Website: apple
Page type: customer-info-address
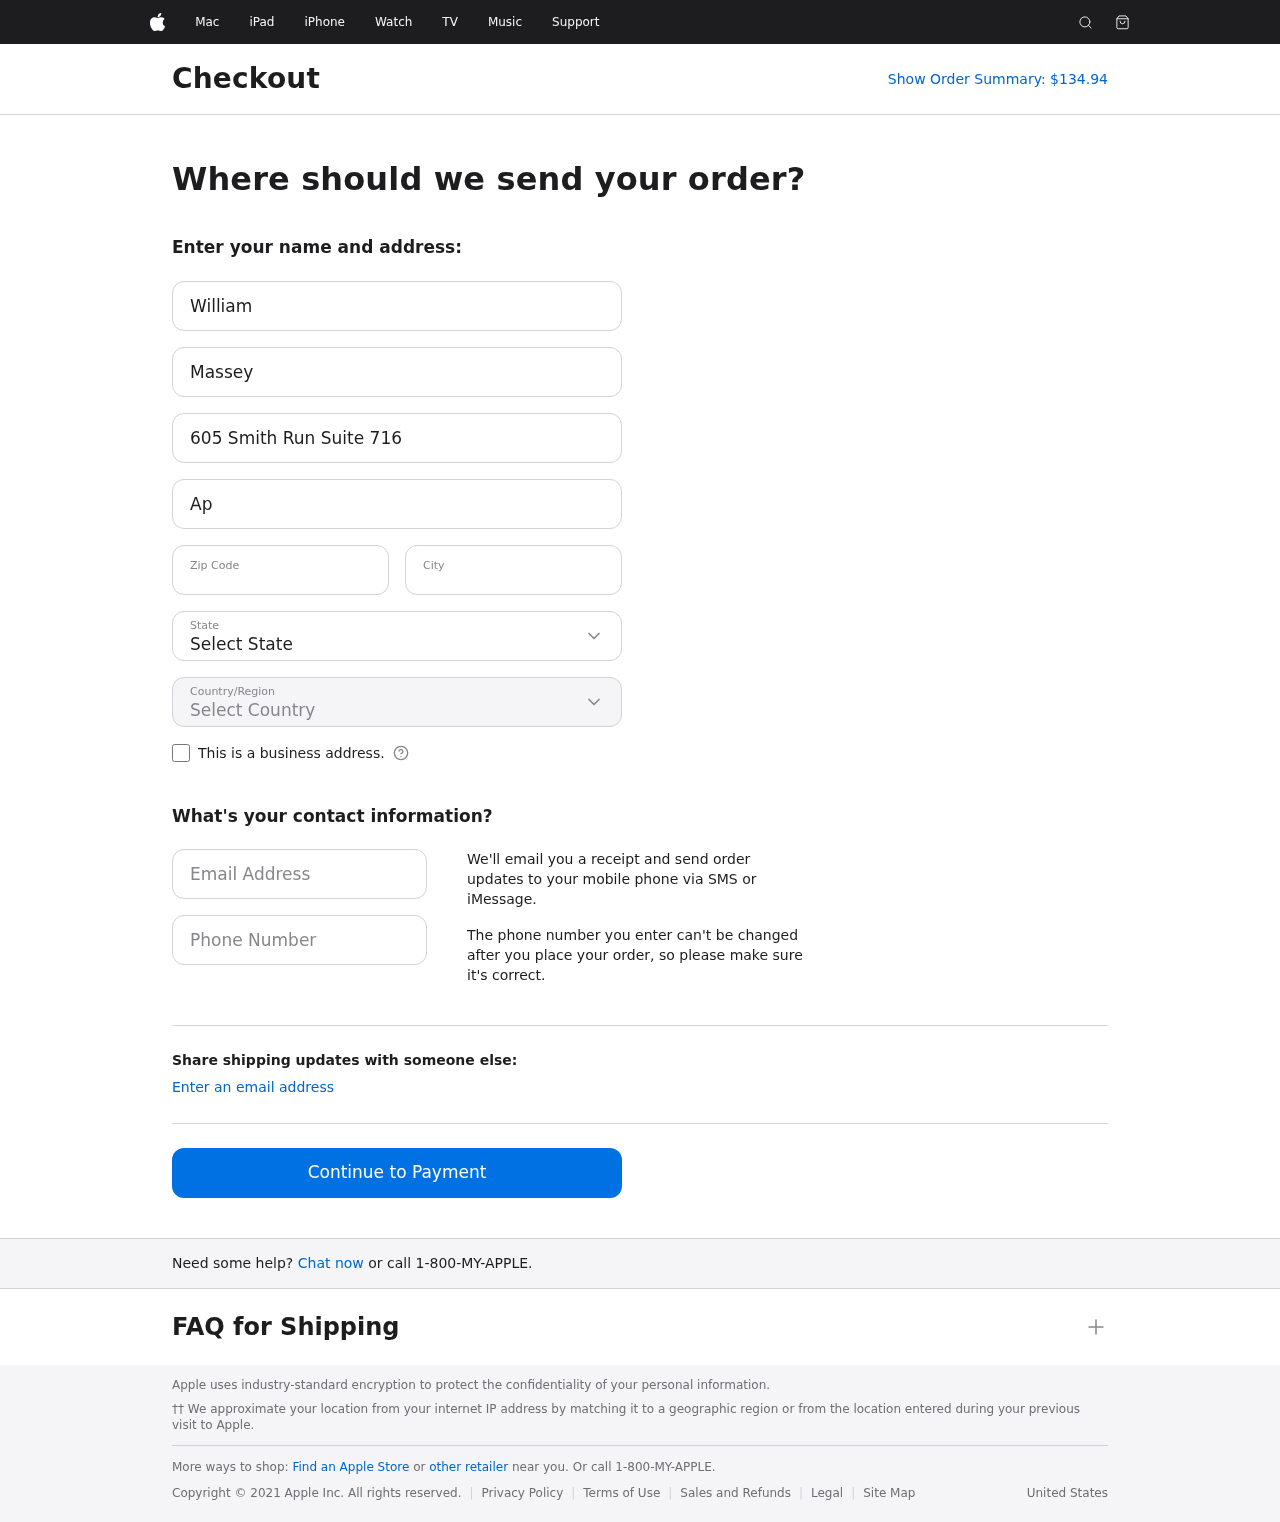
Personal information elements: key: PII_CITY
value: North Kennethstad
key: PII_COUNTRY
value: United States
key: PII_EMAIL
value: william_massey@hotmail.com
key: PII_FIRSTNAME
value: William
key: PII_LASTNAME
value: Massey
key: PII_PHONE
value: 8872262458
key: PII_POSTCODE
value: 79030
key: PII_STATE
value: Montana
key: PII_STREET
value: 605 Smith Run Suite 716
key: PII_STREET2
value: Apt. 332
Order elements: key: ORDER_TOTAL
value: Show Order Summary: $134.94